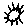
Label: sun